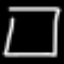
Label: square